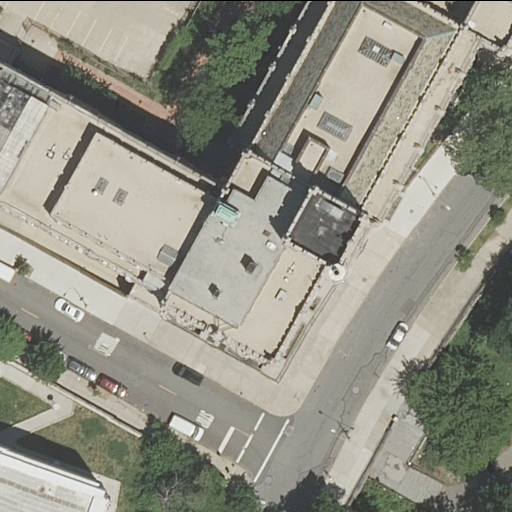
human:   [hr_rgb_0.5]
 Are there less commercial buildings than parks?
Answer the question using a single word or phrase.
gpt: yes

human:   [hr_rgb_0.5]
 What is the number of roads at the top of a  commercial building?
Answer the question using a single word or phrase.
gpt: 0

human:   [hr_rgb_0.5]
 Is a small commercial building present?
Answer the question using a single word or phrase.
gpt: no

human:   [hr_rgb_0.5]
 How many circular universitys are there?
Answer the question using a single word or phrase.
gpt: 0

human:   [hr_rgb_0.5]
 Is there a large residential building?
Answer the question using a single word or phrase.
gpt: no

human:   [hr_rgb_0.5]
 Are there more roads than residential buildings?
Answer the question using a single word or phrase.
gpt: yes

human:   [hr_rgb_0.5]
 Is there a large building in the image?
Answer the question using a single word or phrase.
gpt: yes

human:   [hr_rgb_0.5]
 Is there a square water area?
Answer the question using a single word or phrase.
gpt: no

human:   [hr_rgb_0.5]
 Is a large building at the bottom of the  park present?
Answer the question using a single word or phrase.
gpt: no

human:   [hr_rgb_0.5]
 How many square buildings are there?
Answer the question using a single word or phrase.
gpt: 0

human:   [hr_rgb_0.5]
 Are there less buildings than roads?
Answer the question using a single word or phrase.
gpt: yes

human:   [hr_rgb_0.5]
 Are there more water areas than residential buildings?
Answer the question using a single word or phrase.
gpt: no

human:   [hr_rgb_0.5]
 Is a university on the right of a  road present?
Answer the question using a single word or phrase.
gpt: no

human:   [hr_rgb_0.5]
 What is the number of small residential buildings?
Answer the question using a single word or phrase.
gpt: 0

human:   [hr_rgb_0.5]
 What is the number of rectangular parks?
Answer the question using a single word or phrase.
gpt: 1

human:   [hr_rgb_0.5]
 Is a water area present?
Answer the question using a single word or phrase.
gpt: no

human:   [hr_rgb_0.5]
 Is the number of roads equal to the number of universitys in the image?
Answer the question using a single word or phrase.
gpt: no

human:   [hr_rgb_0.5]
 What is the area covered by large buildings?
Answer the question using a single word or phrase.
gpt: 3500m2

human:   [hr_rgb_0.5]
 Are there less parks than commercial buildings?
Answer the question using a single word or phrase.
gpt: no

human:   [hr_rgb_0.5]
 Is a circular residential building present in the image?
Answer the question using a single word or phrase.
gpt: no

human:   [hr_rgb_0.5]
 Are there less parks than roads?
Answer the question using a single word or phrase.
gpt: yes

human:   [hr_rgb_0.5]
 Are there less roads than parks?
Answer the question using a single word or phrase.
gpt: no

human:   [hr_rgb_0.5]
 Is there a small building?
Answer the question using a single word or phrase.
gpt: no

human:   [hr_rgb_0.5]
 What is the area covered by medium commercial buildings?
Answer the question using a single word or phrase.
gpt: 0m2

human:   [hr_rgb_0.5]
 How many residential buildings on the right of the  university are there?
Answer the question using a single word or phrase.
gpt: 0

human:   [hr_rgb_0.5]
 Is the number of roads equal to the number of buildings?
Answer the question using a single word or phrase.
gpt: no

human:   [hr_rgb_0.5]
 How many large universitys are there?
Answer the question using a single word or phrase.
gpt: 1

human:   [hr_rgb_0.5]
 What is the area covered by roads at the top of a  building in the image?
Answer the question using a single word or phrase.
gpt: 0m2

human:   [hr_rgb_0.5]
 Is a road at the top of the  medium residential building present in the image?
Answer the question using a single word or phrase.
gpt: yes

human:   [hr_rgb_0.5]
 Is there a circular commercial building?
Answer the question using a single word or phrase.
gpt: no

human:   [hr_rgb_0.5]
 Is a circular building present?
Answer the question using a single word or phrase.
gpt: no

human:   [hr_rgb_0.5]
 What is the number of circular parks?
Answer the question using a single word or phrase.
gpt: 0

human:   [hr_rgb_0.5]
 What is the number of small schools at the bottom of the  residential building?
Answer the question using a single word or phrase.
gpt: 0

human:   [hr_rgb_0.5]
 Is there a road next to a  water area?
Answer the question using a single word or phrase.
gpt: no

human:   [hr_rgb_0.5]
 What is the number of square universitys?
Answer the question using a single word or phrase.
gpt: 0

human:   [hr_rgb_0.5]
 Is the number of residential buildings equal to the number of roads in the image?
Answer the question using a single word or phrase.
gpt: no